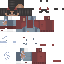
A female human skin with dark skin, wearing brown long hair dressed in a red hoodie and brown pants, featuring a closed mouth.